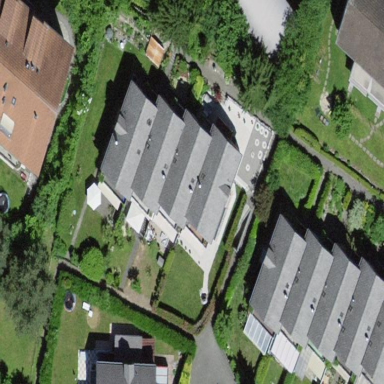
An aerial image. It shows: Terrace building.